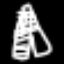
Label: The Eiffel Tower